Question: I have Asp.net website Its running well in all browsers except iPad Safari.
but When I testing then I getting issue in scrolling popup & not renderd into whole page (some part of popup get hidden as par attachement) in Ipad browser,
sometime page content is too small compare to Modal popup height at that time "" button (at bottom part) going to hide.
Below, I attached screen-shot. look into screen-shot.
What should I do to fixed Modal PopUp issue in iPad.

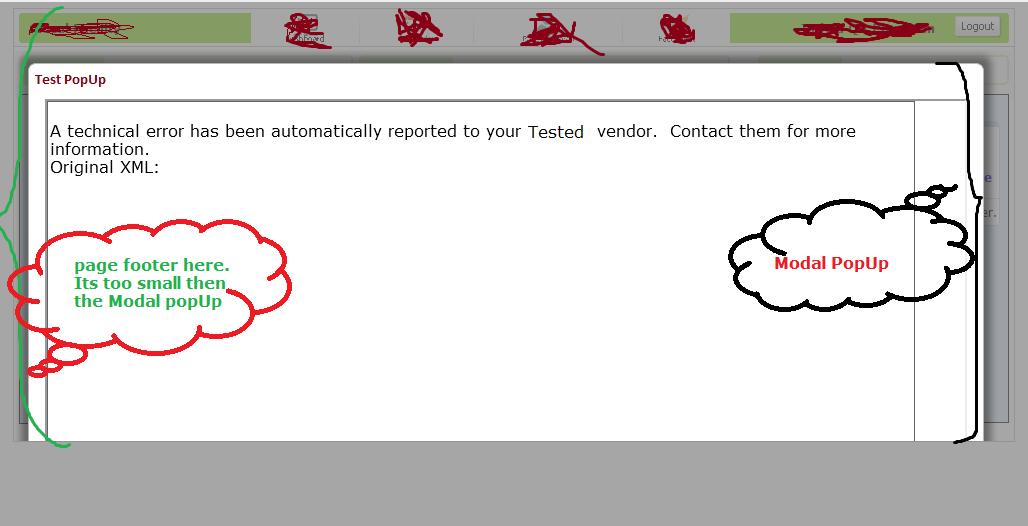
Answer: Resize your modal and move it down to fit based on the smaller screens using css like this:
'''
@media screen and (max-height:768px){
.popupPanel { min-height:550px; height:550px; }
}
@media screen and (max-height:600px){
.popupPanel.{ min-height:300px; height:300px; margin-top: 100px; }
}
'''